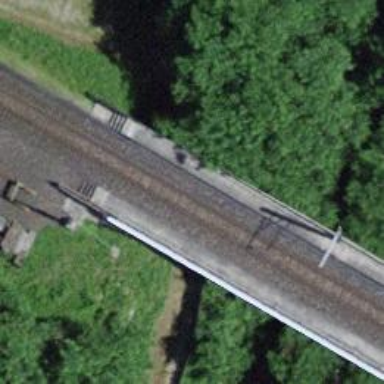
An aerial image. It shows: Narrow gauge railway bridge with electrified contact lines.